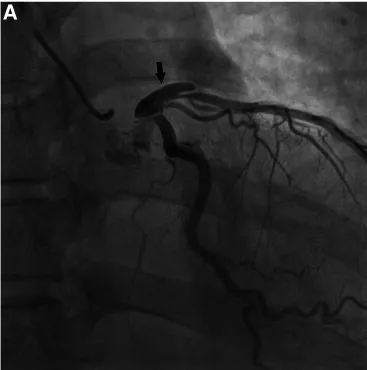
Coronary angiography of the patient. (A,B) The arrow showed a dissection in the left anterior descending artery, and no stenosis was seen in the left circumflex artery.
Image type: radiology (x_ray)